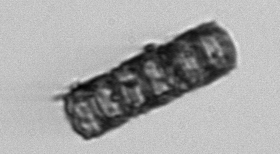
Label: Paralia_sulcata